Interaction volume radius: 5 \u00c5
Interaction volume height: 15 \u00c5
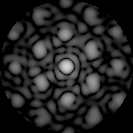
Disorder parameter: 0.4972